The image is a wavelet scalogram (time versus scale/frequency) of a rolling-element bearing's vibration signal. Determine the bearing's health state. Answer with exactly one of: normal, inner_race, outer_race, ball.
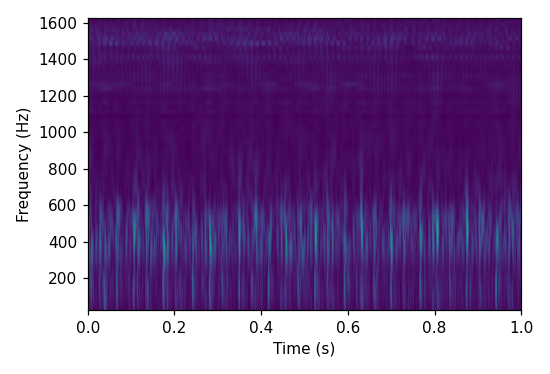
Answer: outer_race